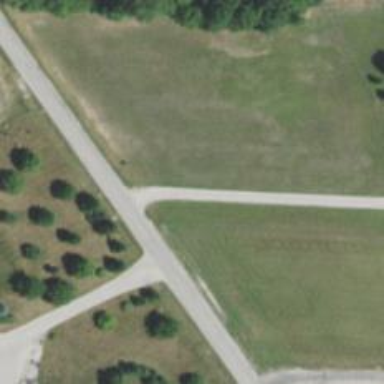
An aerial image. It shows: Driveway leading to service road.